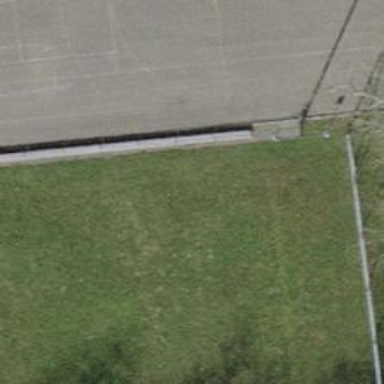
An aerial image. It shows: Brown bench in the vicinity.